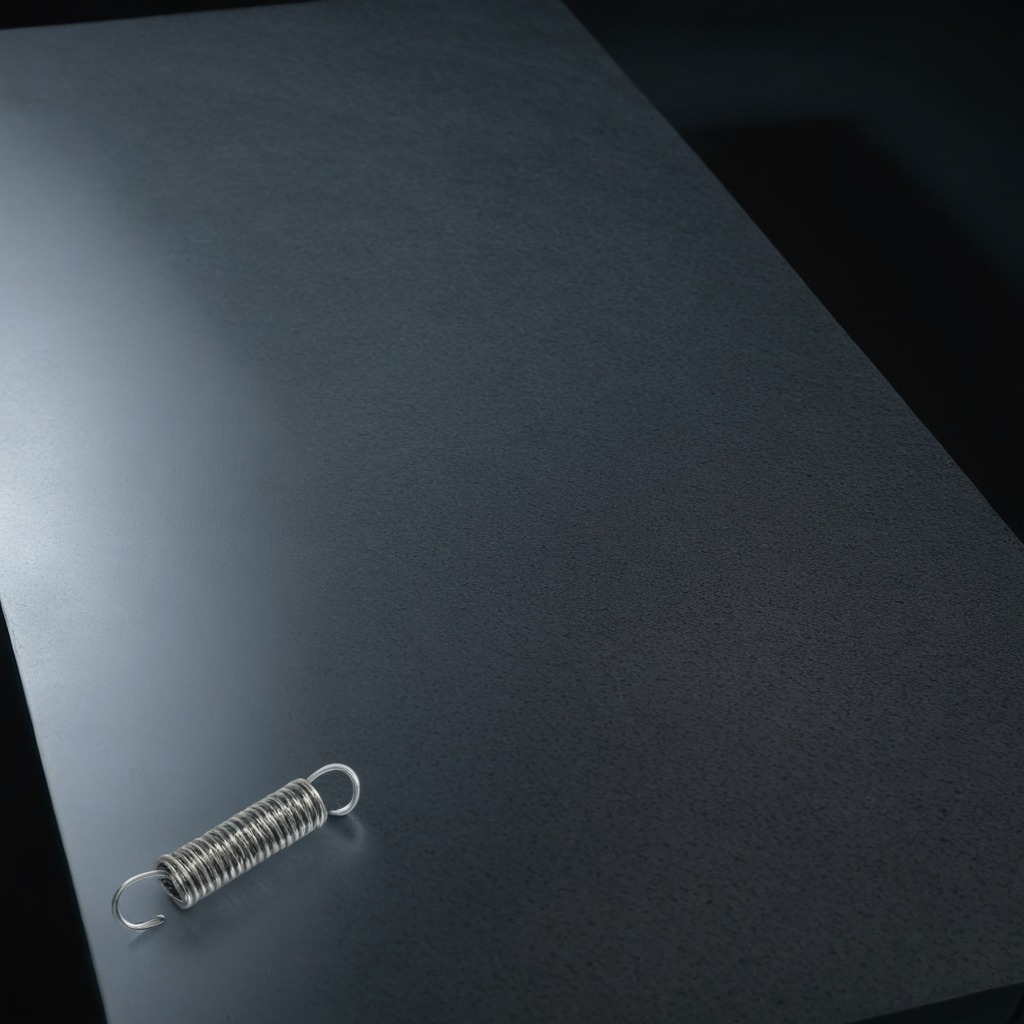
A coiled metal spring is lying on the clean granite table inside a workshop at night.